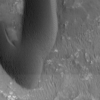
Label: not_dusty